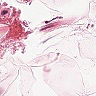
Metastatic tissue present: no